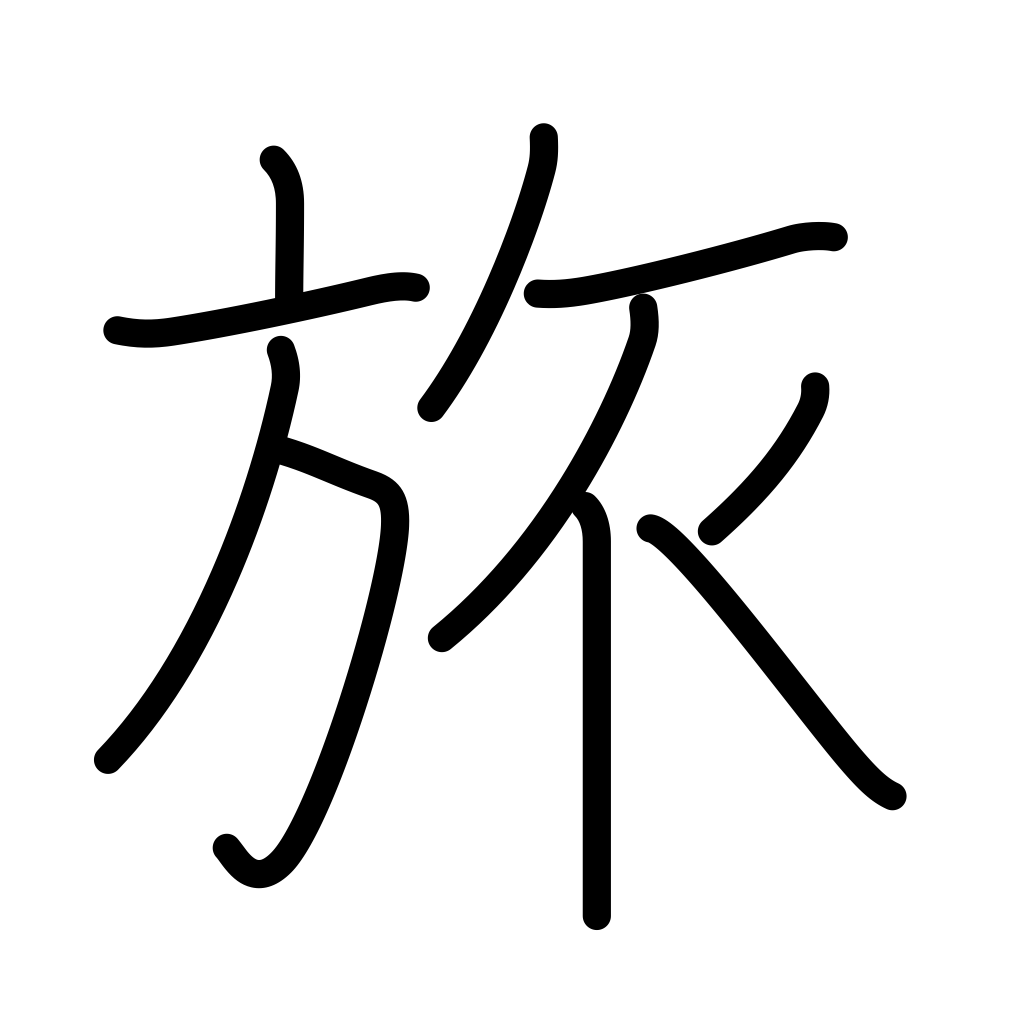
Meaning: trip, travel